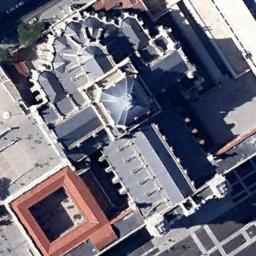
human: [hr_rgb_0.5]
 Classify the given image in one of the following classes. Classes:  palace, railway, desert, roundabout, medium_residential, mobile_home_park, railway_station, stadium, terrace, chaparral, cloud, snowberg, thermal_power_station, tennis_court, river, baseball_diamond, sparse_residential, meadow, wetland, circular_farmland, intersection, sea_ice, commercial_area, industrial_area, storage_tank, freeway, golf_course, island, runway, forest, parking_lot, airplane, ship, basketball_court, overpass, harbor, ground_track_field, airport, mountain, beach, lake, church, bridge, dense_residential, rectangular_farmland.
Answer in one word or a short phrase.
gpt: palace